Chest X-ray. View position: PA
Patient age: 46
Patient sex: F
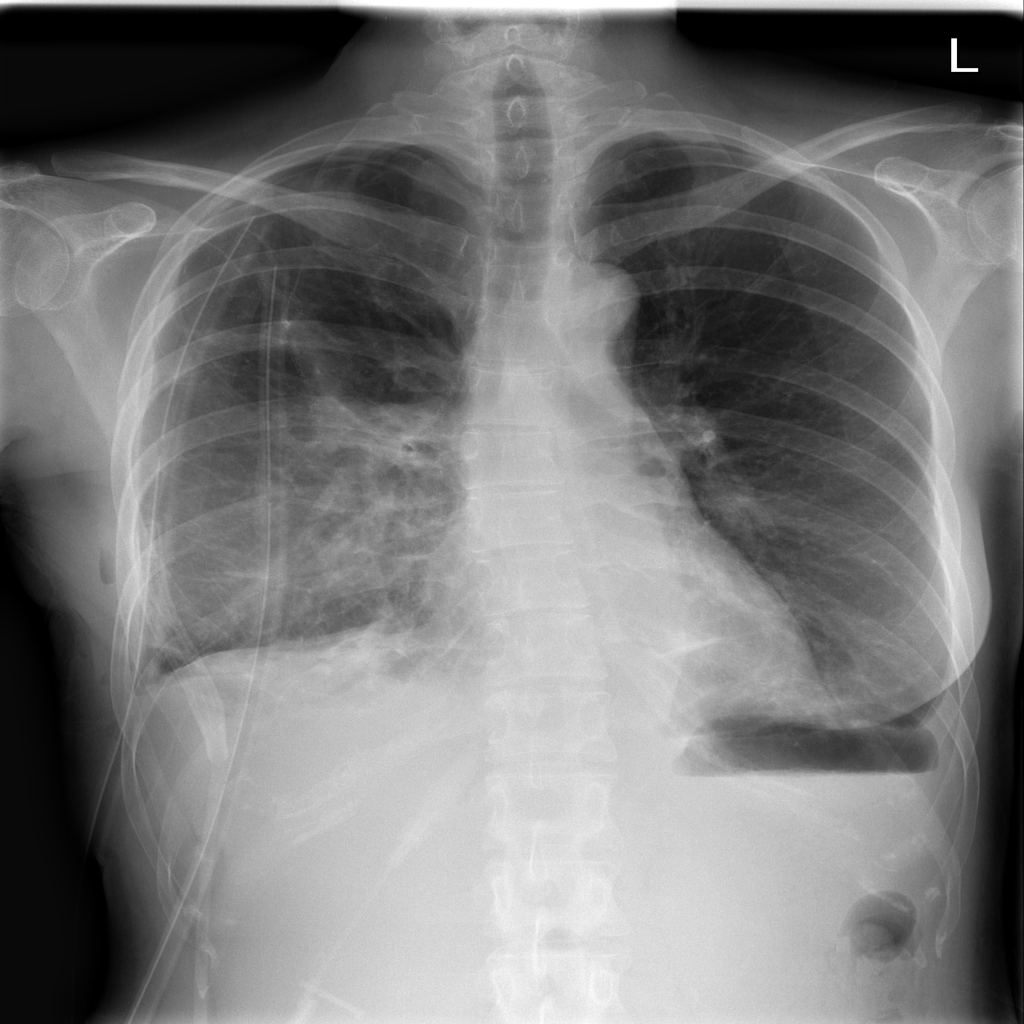
Finding: Pneumothorax